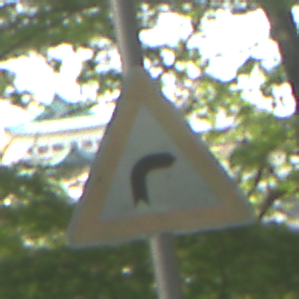
Verkehrszeichen: KurveRechts
Umgebung: Outdoor, RoadRail
Tageszeit: MorningAfternoon
Wetter: Clear
Licht: Natural
Jahreszeit: NotSpecified
Kontrast: LowContrast